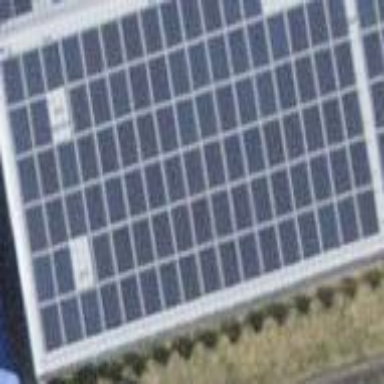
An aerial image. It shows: Solar power generator.